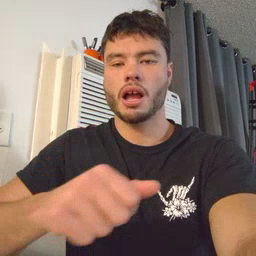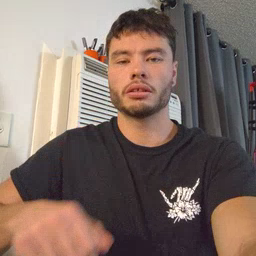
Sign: hide